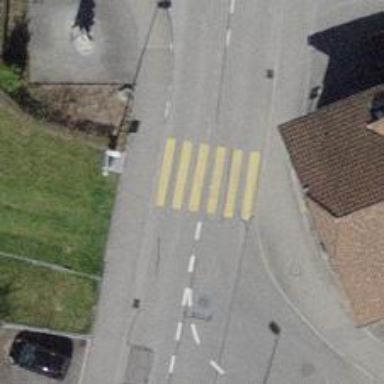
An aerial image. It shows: Marked crossing with zebra markings.